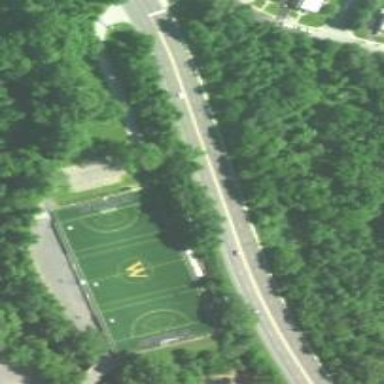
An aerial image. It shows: Pitch designated for lacrosse and field hockey sports activities.